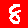
Digit: 8